Question: I'm trying to convert the following model (see image below) to Code First. I've tried various combinations involving ForeignKey and InverseProperty attributes with no luck. I've found this <URL> but it seems that combinations of ForeignKey and InverseProperty cause a different behaviour.
The attached source code gives the following error:
> Unable to determine the principal end of an association between the types 'InversePropertyTest.Author' and 'InversePropertyTest.Book'. The principal end of this association must be explicitly configured using either the relationship fluent API or data annotations.
This is my model with EDMX

Sample code:
'''
using System;
using System.Collections.Generic;
using System.ComponentModel.DataAnnotations.Schema;
using System.Data.Entity;
using System.Linq;
using System.Text;
using System.Threading.Tasks;
namespace InversePropertyTest
{
public class Author
{
public int AuthorId { get; set; }
public Nullable<int> CurrentlyWorkingBookId { get; set; }
[InverseProperty("Author")] public ICollection<Book> Books { get; set; }
[ForeignKey("CurrentlyWorkingBookId"), InverseProperty("EditoredBy")] public Book CurrentlyWorkingBook { get; set; }
}
public class Book
{
public int BookId { get; set; }
public int AuthorId { get; set; }
[ForeignKey("AuthorId"), InverseProperty("Books")] public Author Author { get; set; }
[InverseProperty("CurrentlyWorkingBook")] public Author EditoredBy { get; set; }
}
public class SimpleContext : DbContext
{
public DbSet<Author> Authors { get; set; }
public DbSet<Book> Books { get; set; }
protected override void OnModelCreating(DbModelBuilder modelBuilder)
{
}
}
class Program
{
static void Main(string[] args)
{
using (var context = new SimpleContext())
{
IList<Author> authors = (from a in context.Authors select a).ToList();
IList<Book> books = (from b in context.Books select b).ToList();
}
}
}
}
'''
Any help is greatly appreciated
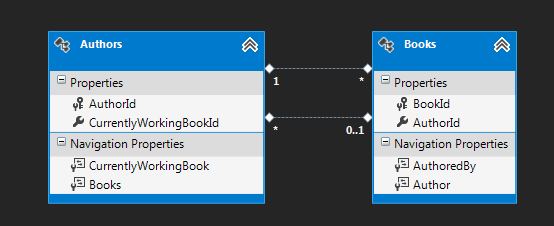
Answer: When you use '[InverseProperty]' at both ends of a 1:1 association it is not clear who the principal should be. The principle is the entity the other end (the dependent) refers to by a foreign key. Even though you tell EF that 'EditoredBy' and 'CurrentlyWorkingBookId' both are part of one association it still would be possible to have a foreign key field for 'EditoredBy' in 'Book' (that wouldn't show in the class model).
Admittedly, one could contend that you've told EF enough to create the database model properly. EF could have logic that says: if I've been told about one foreign key in a 1:1 association, then I know who the principle should be. However, unfortunately it doesn't.
So I would use the fluent API to model this:
'''
public class Author
{
public int AuthorId { get; set; }
public ICollection<Book> Books { get; set; }
public Book CurrentlyWorkingBook { get; set; }
}
public class Book
{
public int BookId { get; set; }
public int AuthorId { get; set; }
public Author Author { get; set; }
public Author EditoredBy { get; set; }
}
'''
In 'OnModelCreating':
'''
modelBuilder.Entity<Author>()
.HasMany(a => a.Books)
.WithRequired(b => b.Author)
.HasForeignKey(b => b.AuthorId);
modelBuilder.Entity<Author>()
.HasOptional(a => a.CurrentlyWorkingBook)
.WithOptionalDependent(b => b.EditoredBy)
.Map(m => m.MapKey("CurrentlyWorkingBookId"));
'''
Personally, I like the fluent API because the lambda expressions allow compile-time checks and it is much more conspicuous which ends comprise one association.
As you see, 'CurrentlyWorkingBookId' can not be part of the class model in this scenario. That is because an 'OptionalNavigationPropertyConfiguration' (the return type of 'WithOptionalDependent') doesn't have 'HasForeignKey' method. I'm not sure why not. I think it should be possible to set a primitive FK value ('CurrentlyWorkingBookId') as well as a reference property ('CurrentlyWorkingBook').